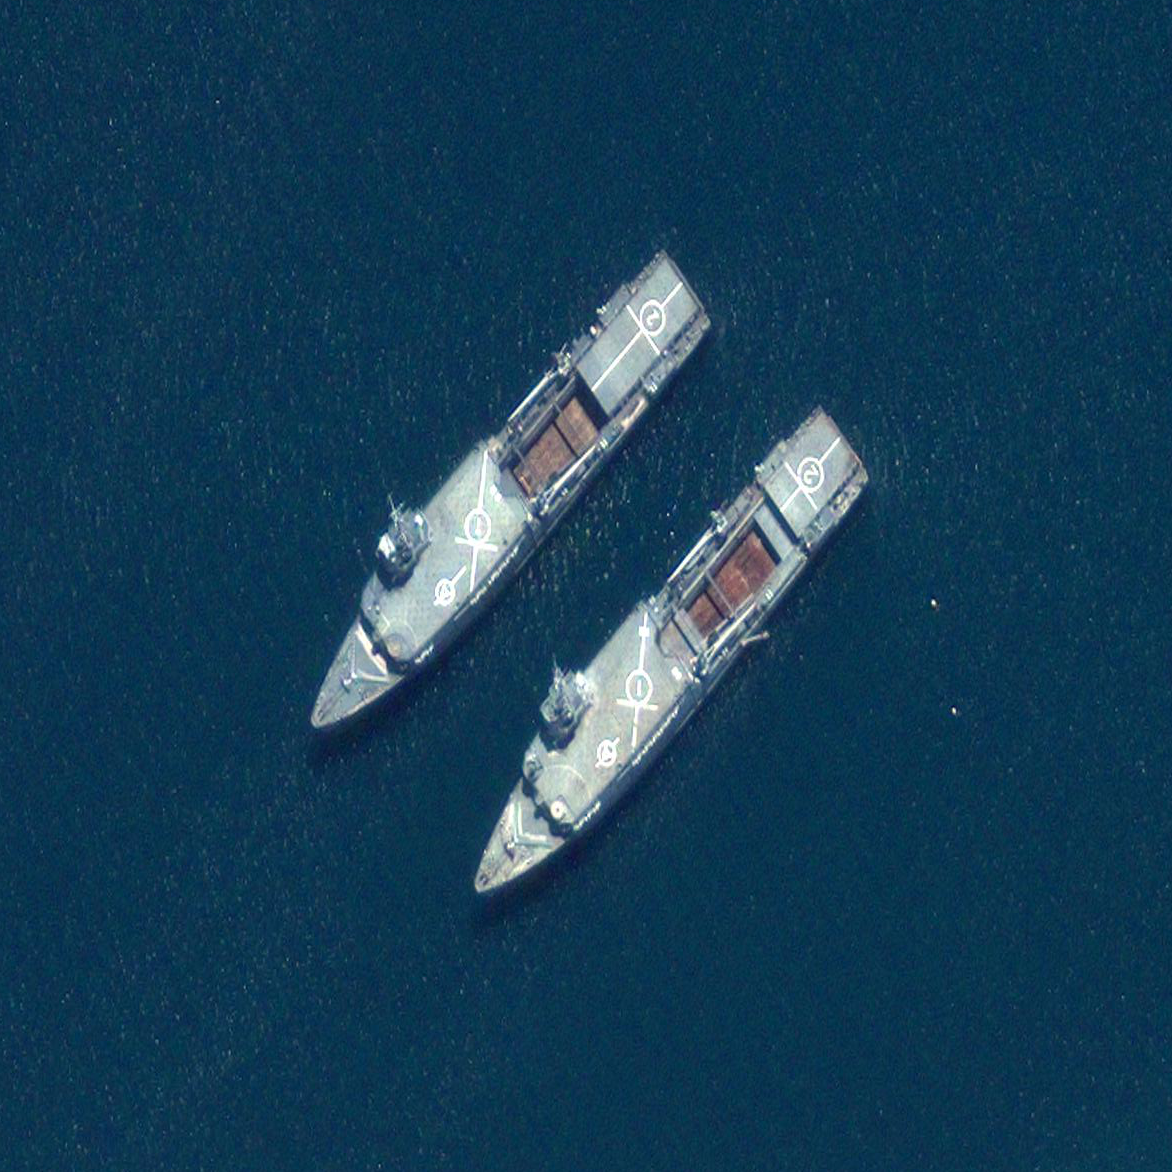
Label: combat